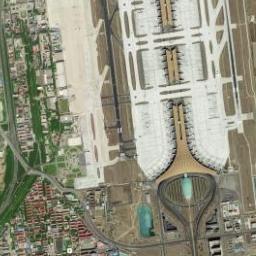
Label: airport